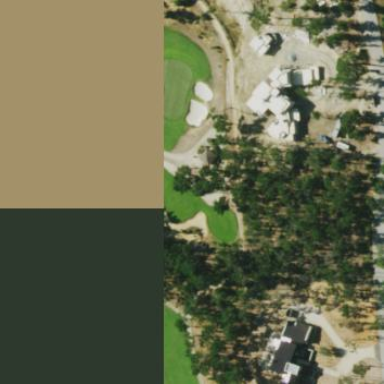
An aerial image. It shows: Sandy area is golf bunker.